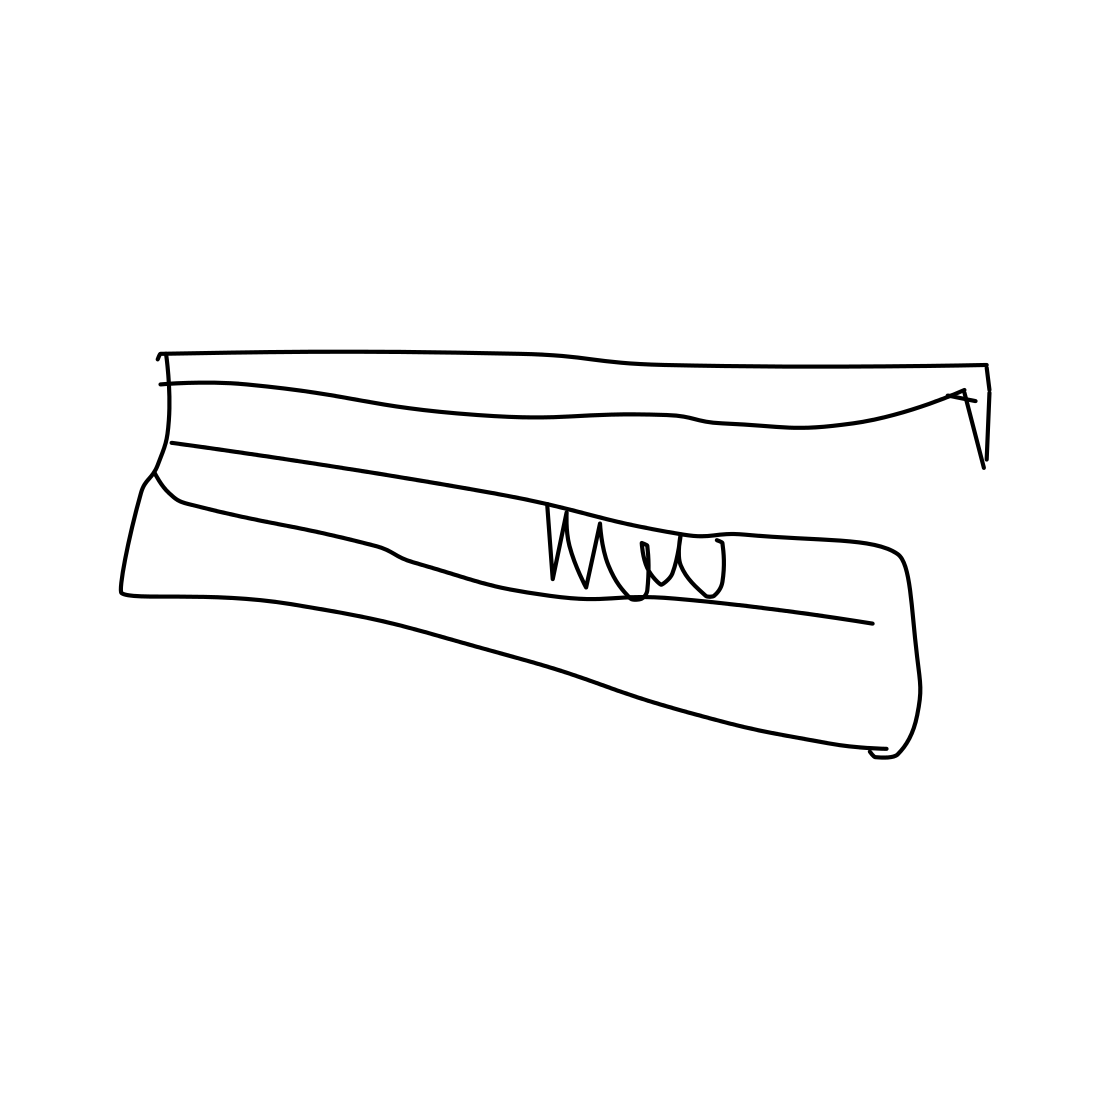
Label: stapler